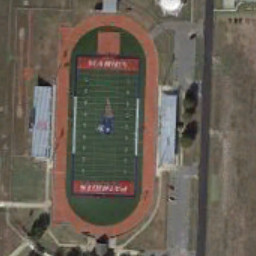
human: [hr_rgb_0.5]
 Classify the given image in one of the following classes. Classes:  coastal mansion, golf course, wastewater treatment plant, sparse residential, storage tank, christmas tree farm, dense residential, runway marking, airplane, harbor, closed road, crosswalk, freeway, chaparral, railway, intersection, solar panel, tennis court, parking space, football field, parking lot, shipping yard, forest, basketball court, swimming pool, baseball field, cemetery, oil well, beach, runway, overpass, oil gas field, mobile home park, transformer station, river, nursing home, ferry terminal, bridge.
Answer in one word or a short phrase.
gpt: football field